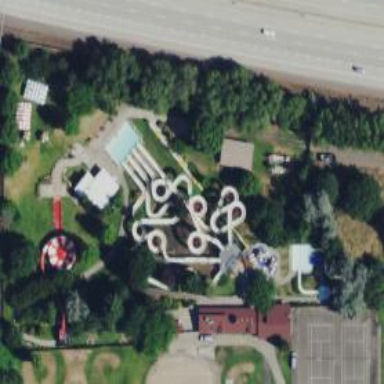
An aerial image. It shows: Water slide attraction.